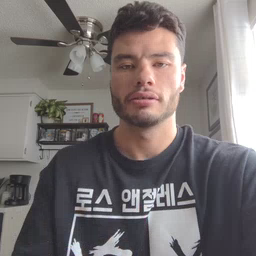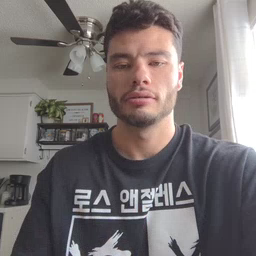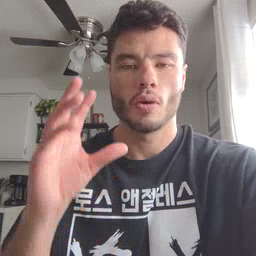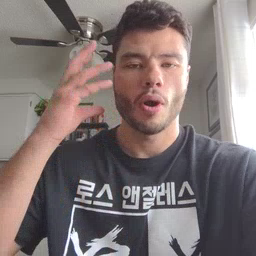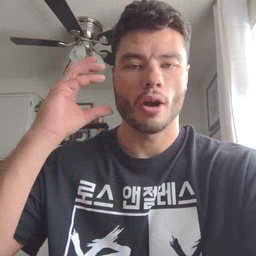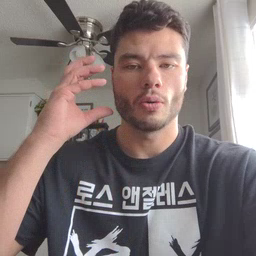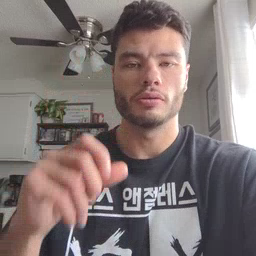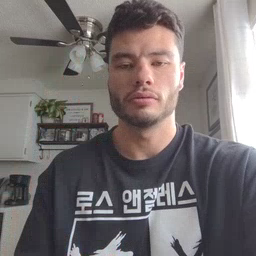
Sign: radio